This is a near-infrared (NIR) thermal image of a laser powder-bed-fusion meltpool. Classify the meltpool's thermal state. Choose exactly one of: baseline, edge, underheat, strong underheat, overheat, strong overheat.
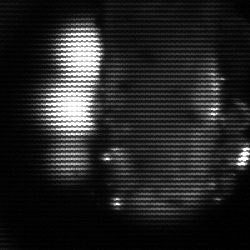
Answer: strong underheat